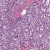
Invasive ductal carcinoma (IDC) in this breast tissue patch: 1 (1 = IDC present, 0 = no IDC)